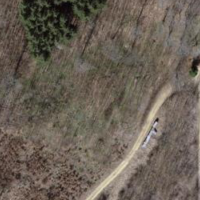
EUNIS habitat code: 41
Species observed at this site:
Hylaeus communis
Xyphosia miliaria
Chrysotoxum festivum
Petasites albus
Chrysotoxum bicincta
Thyris fenestrella
Hemipenthes maura
Satyrium w-album
Chrysotoxum cautum
Xylota sylvarum